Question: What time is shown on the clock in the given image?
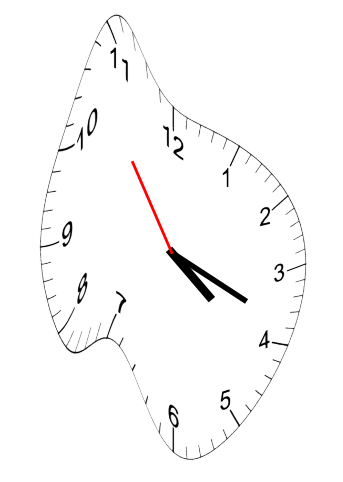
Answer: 04:18:54